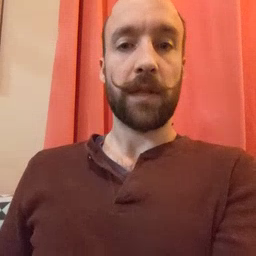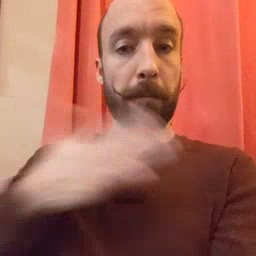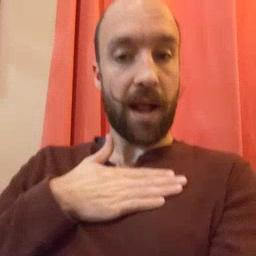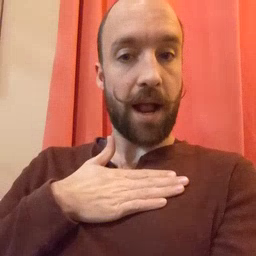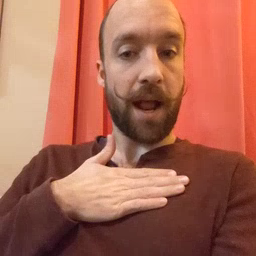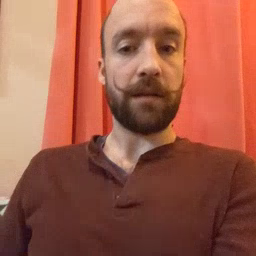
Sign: minemy